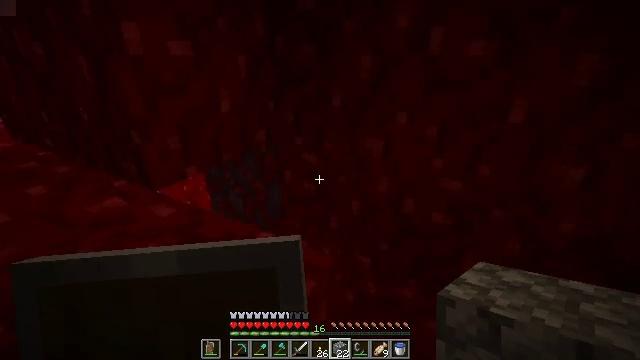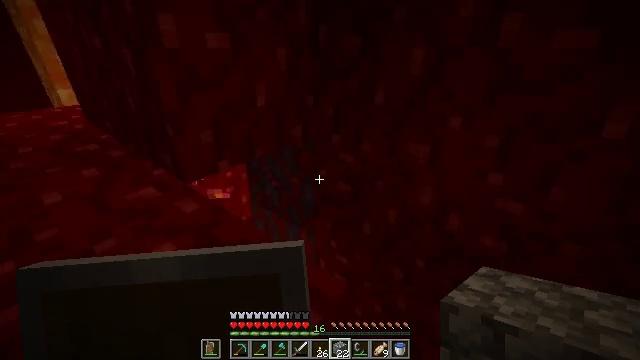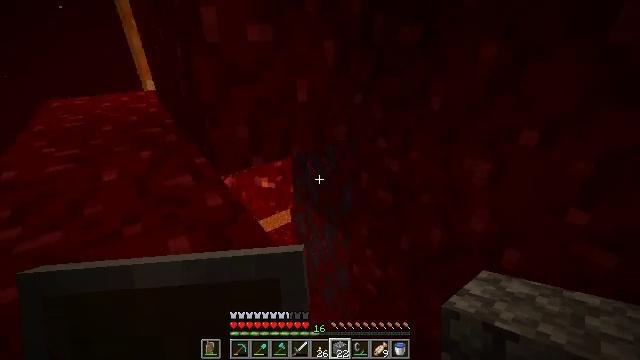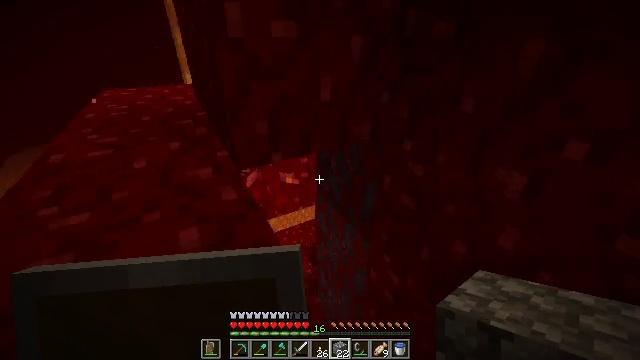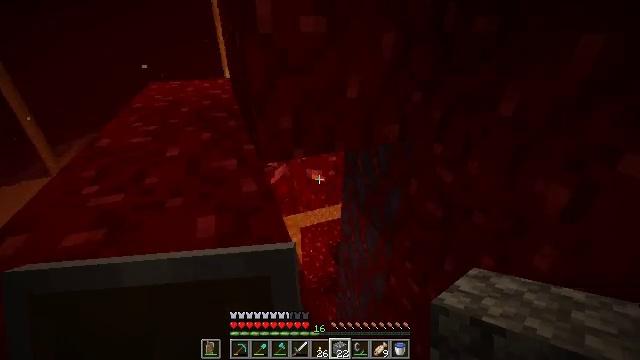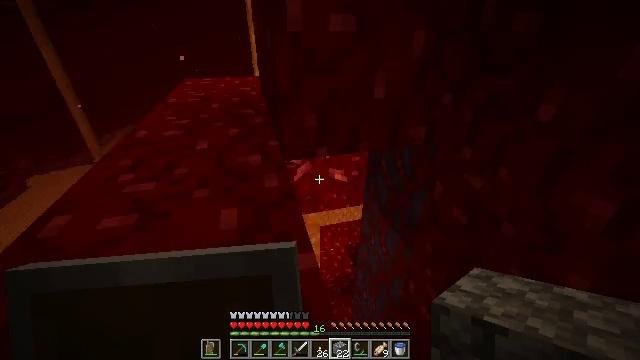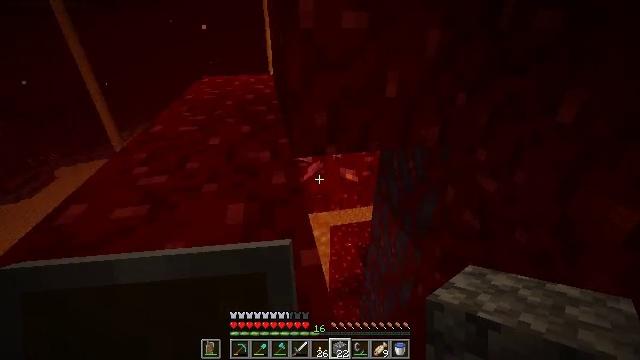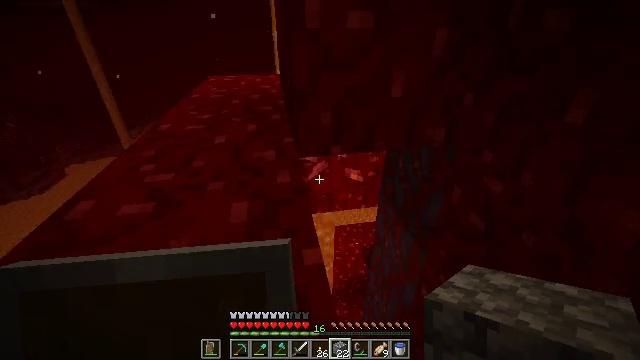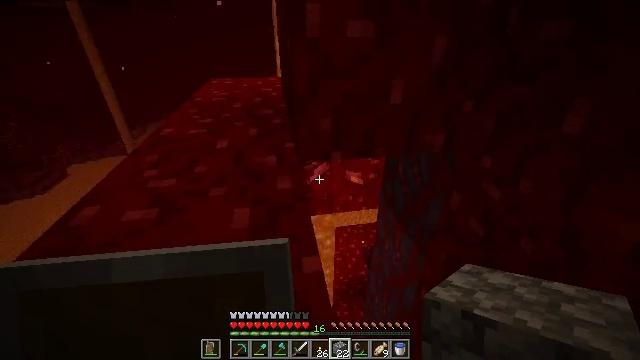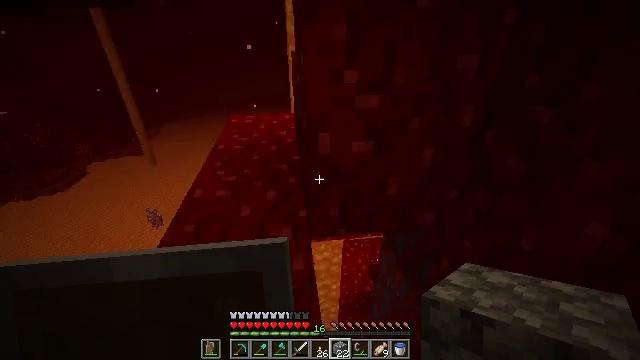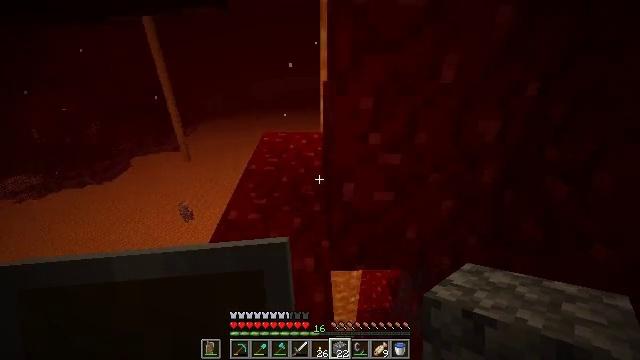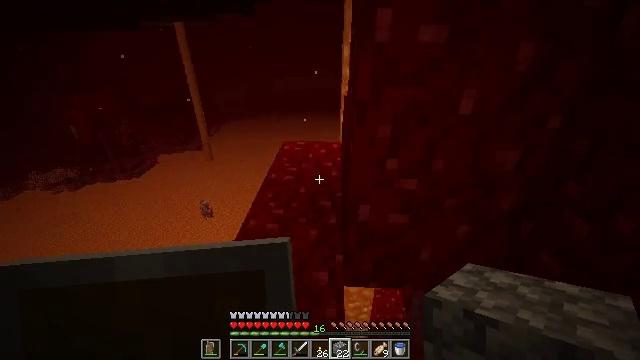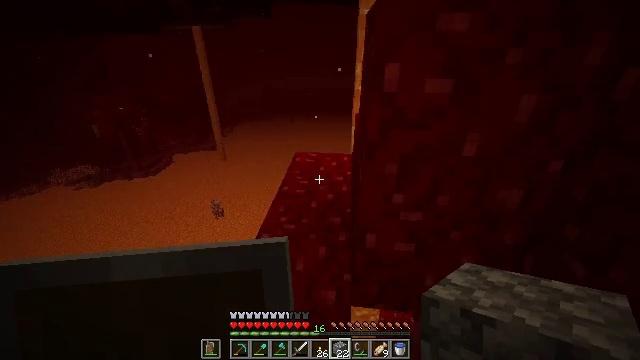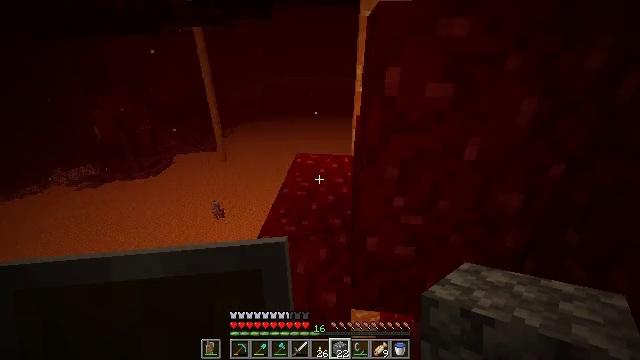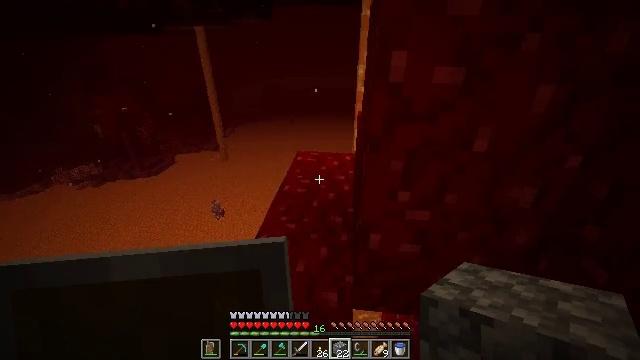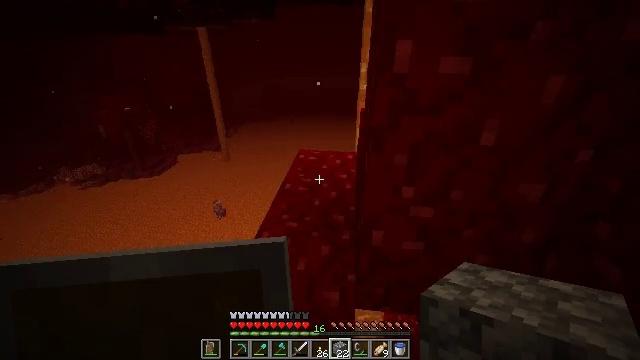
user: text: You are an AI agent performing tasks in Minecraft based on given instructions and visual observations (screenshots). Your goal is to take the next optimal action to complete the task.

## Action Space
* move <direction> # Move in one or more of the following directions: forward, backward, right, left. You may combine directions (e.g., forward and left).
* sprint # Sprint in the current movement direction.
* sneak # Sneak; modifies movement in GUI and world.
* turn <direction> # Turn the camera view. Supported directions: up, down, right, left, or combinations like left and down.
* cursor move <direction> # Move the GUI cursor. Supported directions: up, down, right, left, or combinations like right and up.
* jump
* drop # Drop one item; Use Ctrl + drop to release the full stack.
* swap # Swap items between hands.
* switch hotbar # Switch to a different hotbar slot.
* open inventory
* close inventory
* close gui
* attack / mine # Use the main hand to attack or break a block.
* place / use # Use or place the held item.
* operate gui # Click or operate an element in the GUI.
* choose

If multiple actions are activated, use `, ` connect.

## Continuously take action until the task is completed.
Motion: motion action
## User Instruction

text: Mine the nether wart block in the Nether.
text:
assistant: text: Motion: move forward, turn left and down
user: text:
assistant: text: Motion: turn left and down
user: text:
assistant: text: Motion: turn left
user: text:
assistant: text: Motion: turn left
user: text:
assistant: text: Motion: turn left
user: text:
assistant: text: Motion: turn left
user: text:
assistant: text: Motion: turn left
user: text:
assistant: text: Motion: jump
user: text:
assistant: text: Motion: turn left, jump
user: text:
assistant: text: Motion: turn left, jump
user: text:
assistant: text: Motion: turn left
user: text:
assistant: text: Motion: turn left
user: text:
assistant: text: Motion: move forward
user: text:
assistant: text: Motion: move forward
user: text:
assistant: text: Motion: move forward
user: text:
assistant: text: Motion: move forward, turn left
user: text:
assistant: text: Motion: move forward, turn left
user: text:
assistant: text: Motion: no_op
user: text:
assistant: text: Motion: no_op
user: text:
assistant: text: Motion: no_op
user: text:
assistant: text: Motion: no_op
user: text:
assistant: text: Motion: no_op
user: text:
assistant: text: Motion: turn down
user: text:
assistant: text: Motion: no_op
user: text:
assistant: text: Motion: move forward
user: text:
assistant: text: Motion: move forward
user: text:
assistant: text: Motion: move forward
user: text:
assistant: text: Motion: move forward
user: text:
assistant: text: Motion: move forward
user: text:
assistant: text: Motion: no_op